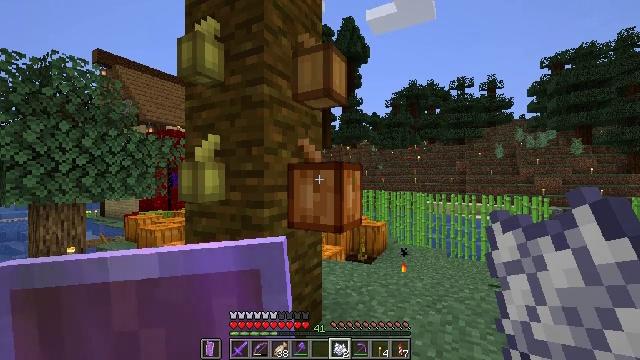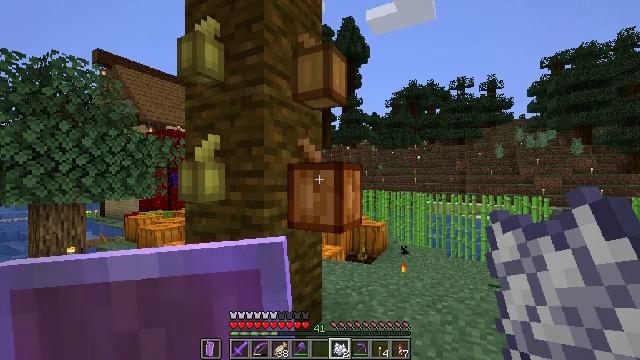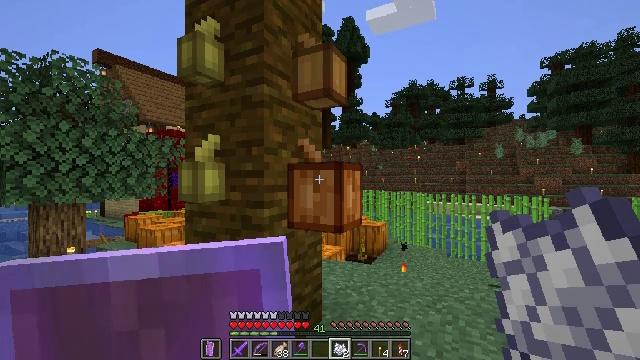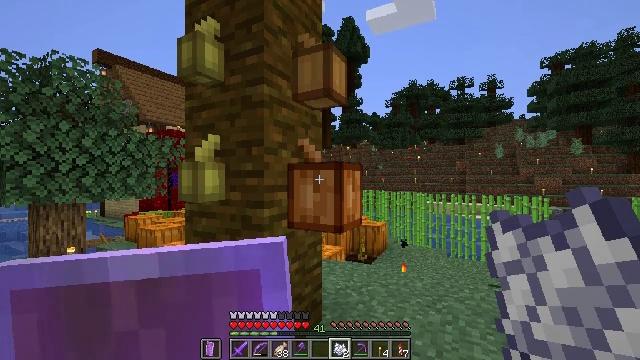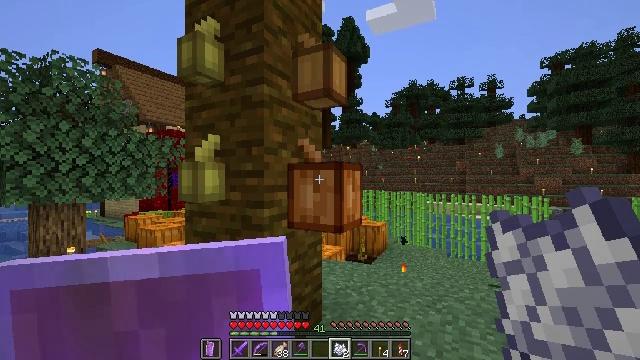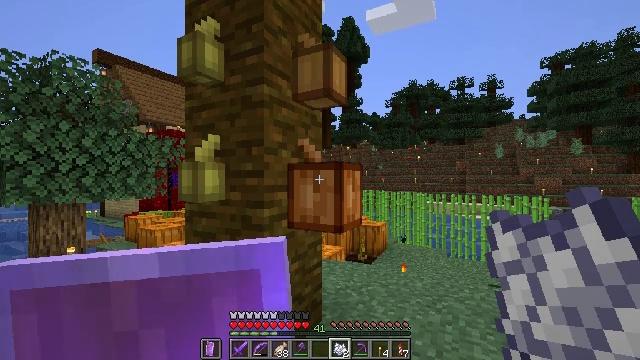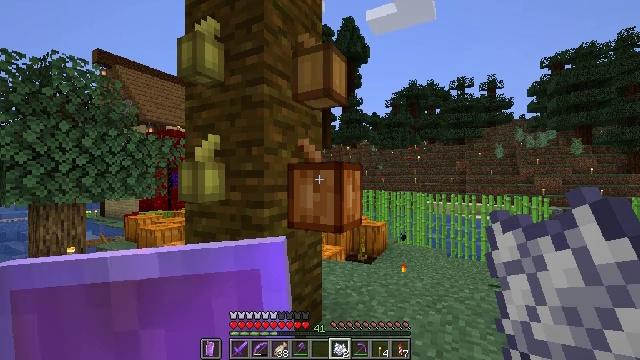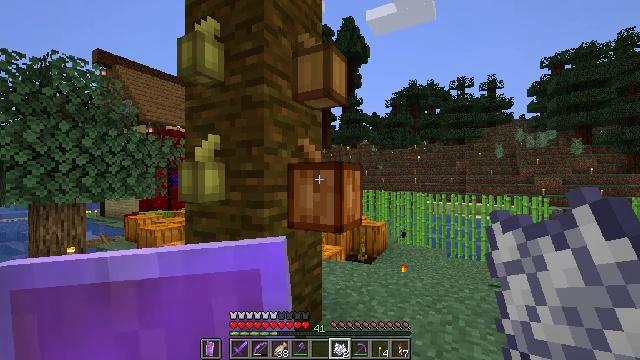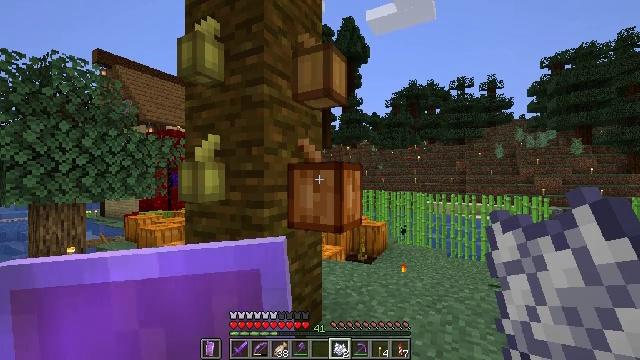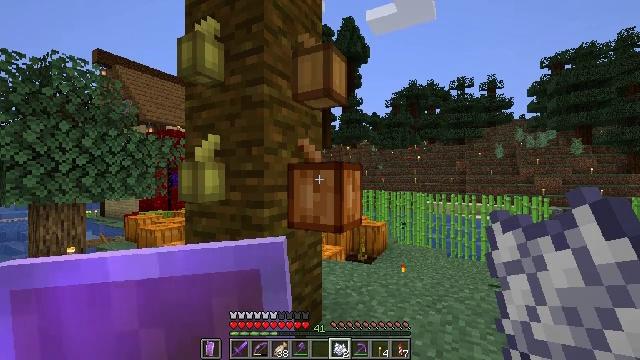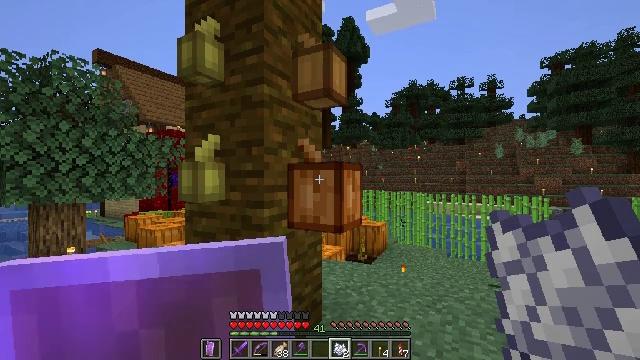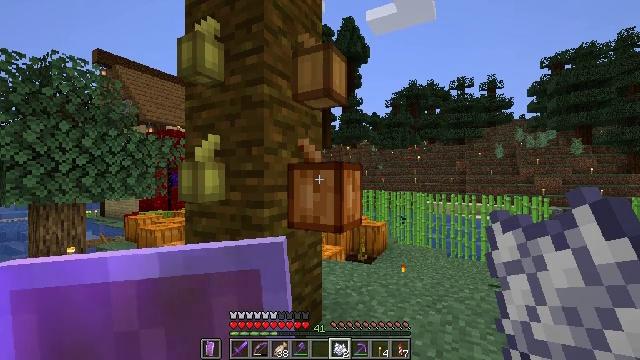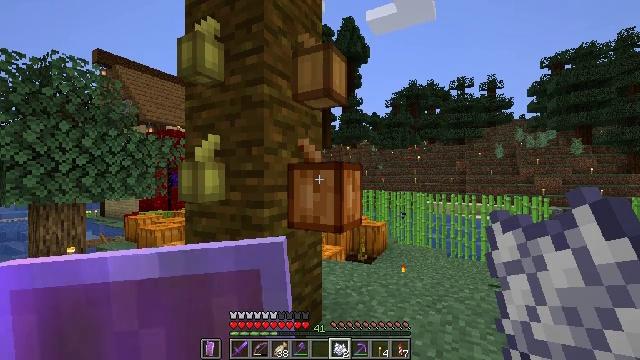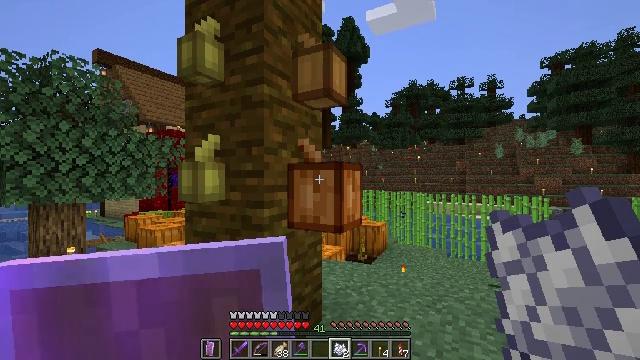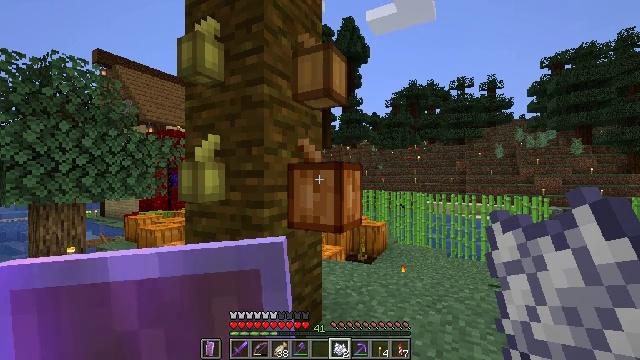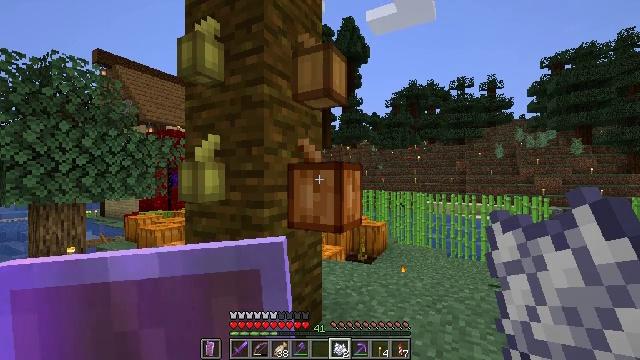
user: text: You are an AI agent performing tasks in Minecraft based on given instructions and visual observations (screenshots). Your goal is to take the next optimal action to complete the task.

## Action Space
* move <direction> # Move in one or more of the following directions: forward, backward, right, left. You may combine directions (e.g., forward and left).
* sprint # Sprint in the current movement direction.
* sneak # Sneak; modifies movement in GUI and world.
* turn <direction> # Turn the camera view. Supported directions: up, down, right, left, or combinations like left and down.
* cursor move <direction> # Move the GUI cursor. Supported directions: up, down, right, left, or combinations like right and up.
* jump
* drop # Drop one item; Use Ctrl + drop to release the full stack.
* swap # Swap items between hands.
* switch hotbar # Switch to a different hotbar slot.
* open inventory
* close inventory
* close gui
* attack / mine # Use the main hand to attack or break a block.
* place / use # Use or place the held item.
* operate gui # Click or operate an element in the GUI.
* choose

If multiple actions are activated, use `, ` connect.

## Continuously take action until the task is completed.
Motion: motion action
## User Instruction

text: Collect cocoa beans.
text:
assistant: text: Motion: no_op
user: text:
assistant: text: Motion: no_op
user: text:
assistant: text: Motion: no_op
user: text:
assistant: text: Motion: no_op
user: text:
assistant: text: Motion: no_op
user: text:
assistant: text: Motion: no_op
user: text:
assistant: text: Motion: no_op
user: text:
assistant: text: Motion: no_op
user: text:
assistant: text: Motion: no_op
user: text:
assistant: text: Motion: no_op
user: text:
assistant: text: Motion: no_op
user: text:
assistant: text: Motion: no_op
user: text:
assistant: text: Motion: no_op
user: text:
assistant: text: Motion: no_op
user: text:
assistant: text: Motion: no_op
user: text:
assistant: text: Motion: no_op
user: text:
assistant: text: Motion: no_op
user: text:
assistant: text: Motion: no_op
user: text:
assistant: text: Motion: no_op
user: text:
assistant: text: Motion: no_op
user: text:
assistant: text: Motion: no_op
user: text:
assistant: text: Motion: no_op
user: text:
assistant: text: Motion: no_op
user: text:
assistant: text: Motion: no_op
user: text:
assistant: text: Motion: no_op
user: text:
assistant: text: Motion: no_op
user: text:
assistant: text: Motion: no_op
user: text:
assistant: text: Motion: no_op
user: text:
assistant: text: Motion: no_op
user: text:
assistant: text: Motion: no_op